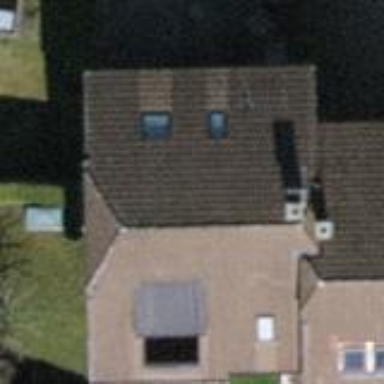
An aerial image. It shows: Terrace building with gabled roof oriented across.